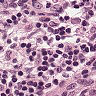
Metastatic tissue present: no